Field crop: tomato
Growth stage: 1
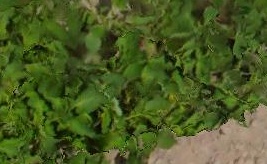
Species: tomato